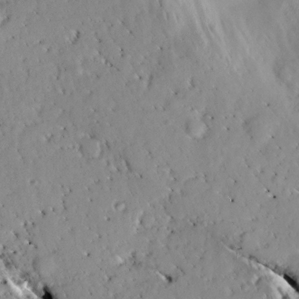
Label: non_frost